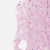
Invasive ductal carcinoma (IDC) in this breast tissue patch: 0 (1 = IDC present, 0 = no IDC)